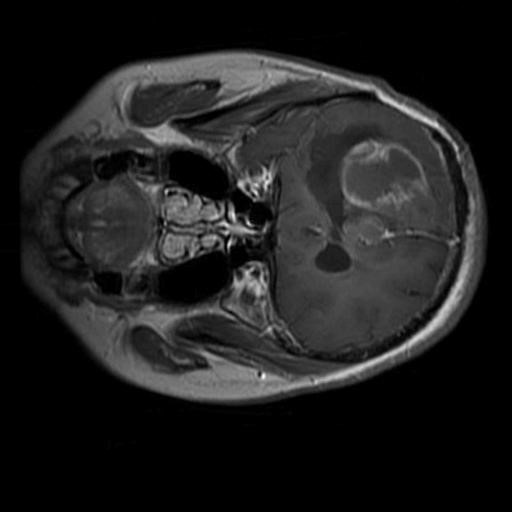
Label: brain_glioma